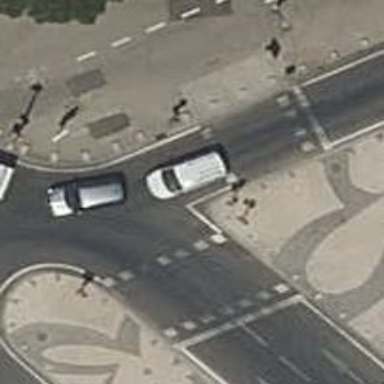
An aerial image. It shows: Crossing with traffic signals.